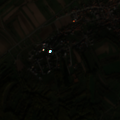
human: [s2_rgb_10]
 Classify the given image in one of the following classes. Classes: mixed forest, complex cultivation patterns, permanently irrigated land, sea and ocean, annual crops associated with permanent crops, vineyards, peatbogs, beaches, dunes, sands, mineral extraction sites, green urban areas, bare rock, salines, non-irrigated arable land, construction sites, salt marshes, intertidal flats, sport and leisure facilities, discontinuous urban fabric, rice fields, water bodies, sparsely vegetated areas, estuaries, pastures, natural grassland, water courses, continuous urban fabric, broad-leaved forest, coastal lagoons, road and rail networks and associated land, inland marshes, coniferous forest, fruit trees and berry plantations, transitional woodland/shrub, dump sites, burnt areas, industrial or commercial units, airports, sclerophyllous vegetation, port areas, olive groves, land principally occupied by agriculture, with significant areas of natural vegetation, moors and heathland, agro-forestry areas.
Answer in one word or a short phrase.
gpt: discontinuous urban fabric, non-irrigated arable land, complex cultivation patterns, broad-leaved forest